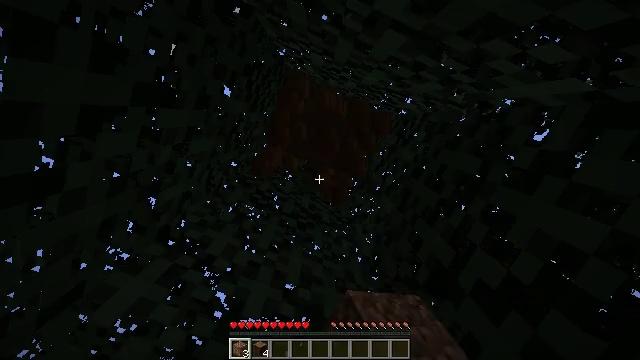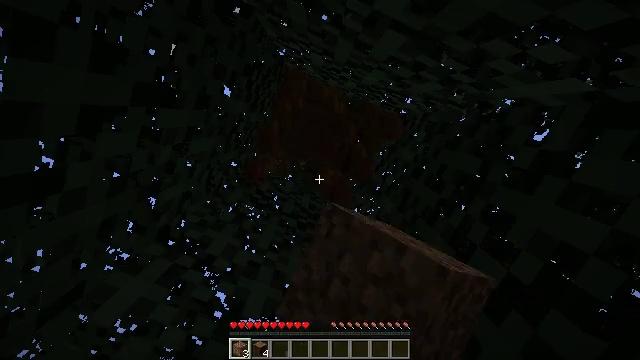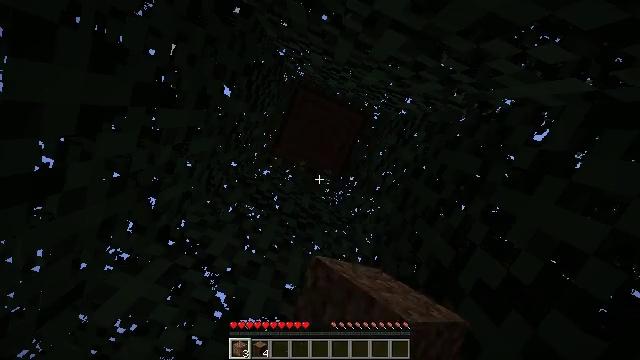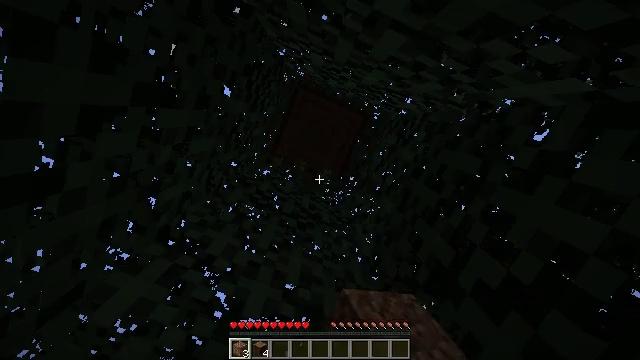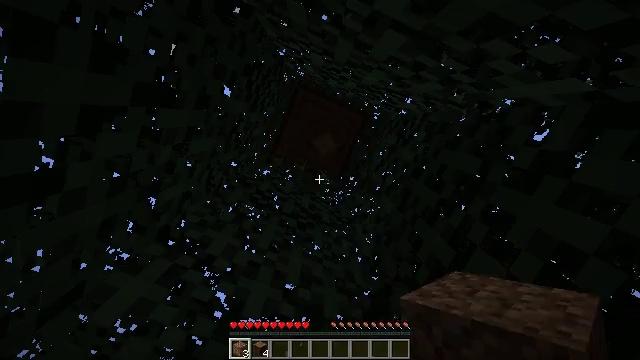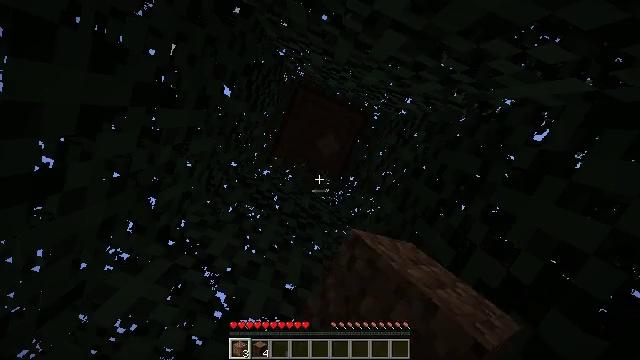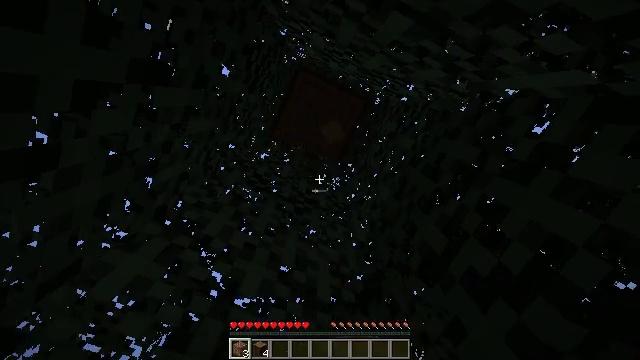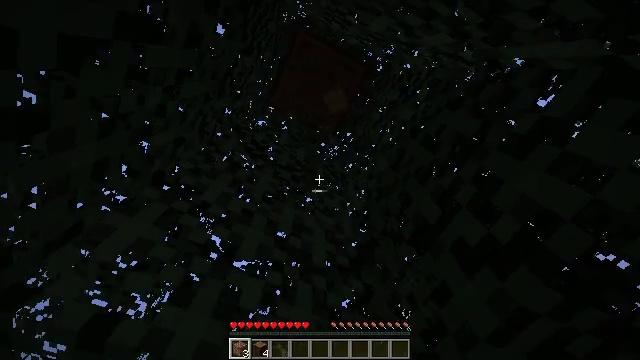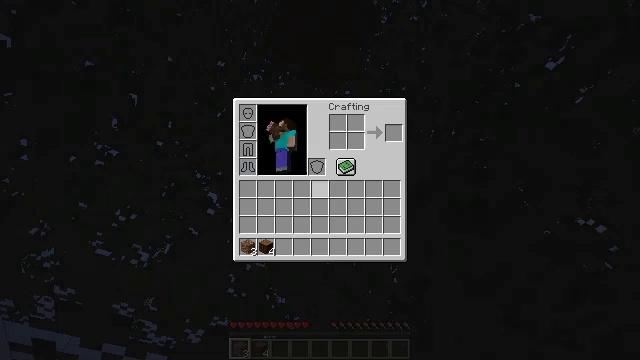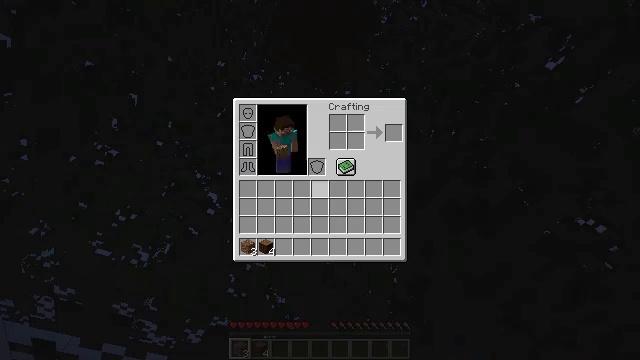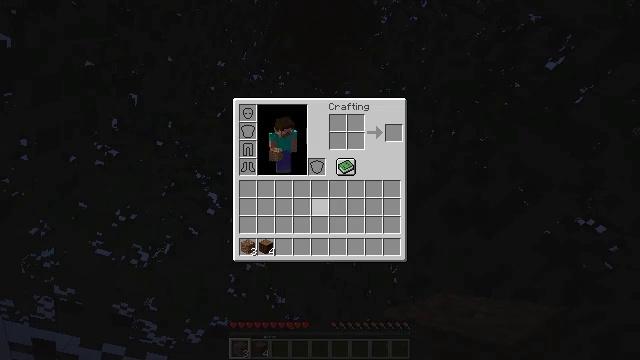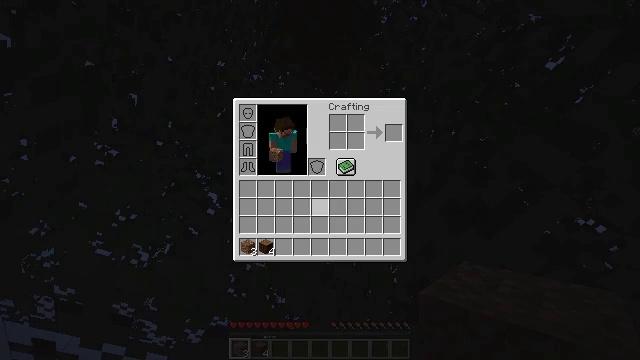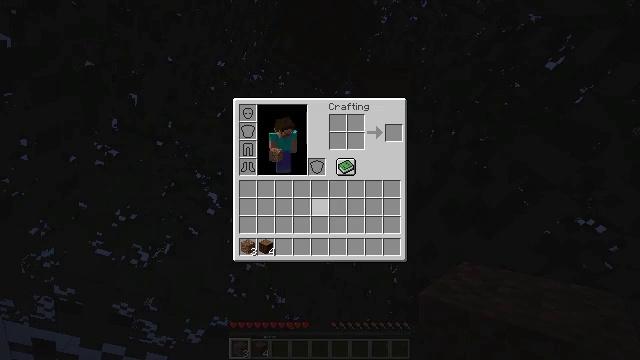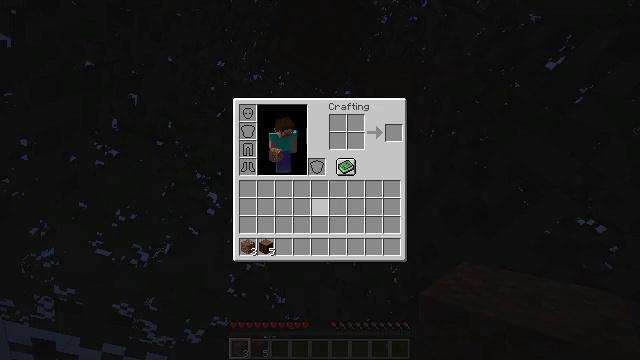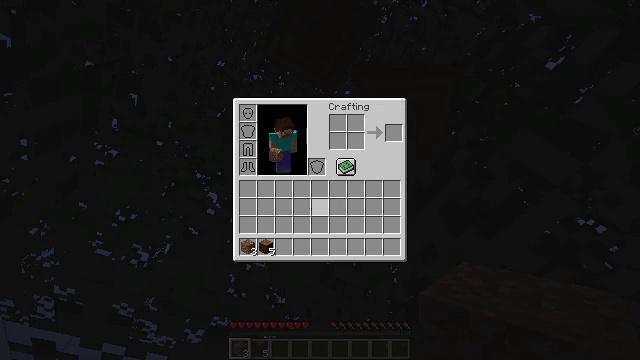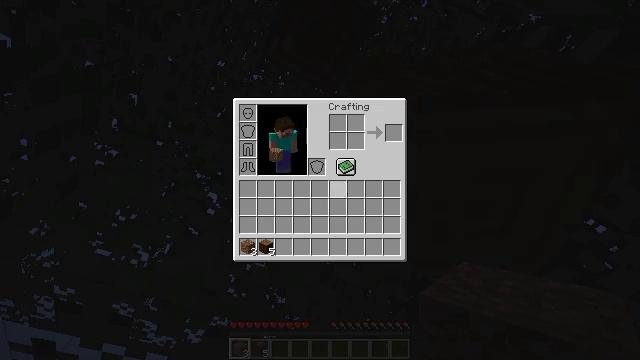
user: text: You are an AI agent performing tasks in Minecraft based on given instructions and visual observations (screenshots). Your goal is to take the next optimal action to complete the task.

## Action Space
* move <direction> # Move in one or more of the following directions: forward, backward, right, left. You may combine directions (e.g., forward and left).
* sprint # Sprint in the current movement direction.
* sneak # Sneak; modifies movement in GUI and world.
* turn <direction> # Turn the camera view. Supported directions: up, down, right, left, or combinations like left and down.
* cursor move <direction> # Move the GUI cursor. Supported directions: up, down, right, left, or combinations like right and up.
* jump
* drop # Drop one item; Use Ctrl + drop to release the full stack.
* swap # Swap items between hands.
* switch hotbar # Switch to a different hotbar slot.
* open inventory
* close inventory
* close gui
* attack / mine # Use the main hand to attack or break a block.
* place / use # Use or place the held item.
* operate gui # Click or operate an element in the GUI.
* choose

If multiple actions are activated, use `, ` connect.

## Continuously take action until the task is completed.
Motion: motion action
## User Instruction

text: Use the crafting interface to obtain spruce wood.
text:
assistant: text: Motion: attack / mine
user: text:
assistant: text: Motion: attack / mine
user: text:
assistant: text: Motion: attack / mine
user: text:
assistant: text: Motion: attack / mine
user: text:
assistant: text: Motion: no_op
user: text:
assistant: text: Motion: turn right and down
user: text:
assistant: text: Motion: turn right and down
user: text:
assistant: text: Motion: turn right and down, open inventory
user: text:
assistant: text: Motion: open inventory
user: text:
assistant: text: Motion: cursor move down, open inventory
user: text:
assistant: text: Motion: open inventory
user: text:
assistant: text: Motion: no_op
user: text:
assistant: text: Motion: no_op
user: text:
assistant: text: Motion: no_op
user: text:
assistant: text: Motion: cursor move right
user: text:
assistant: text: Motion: cursor move left and down
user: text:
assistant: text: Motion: cursor move down
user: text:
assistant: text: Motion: cursor move down
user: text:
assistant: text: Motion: no_op
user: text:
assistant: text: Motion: cursor move right and up
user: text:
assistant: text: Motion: cursor move up
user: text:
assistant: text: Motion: cursor move up
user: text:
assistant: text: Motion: no_op
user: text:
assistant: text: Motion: no_op
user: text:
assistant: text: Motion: cursor move left and up
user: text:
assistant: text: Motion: cursor move up
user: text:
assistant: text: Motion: cursor move up
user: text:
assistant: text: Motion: no_op
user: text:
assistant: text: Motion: no_op
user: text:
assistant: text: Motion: no_op